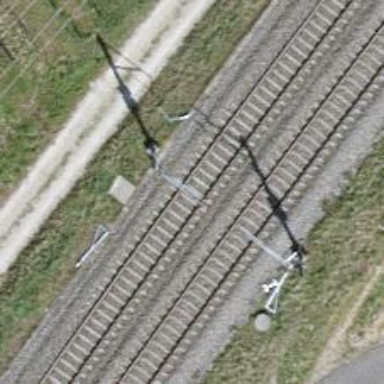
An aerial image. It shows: Railway signal.